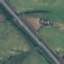
Label: Highway